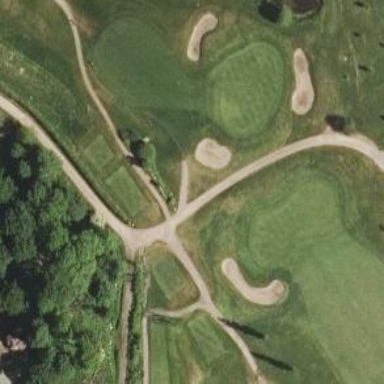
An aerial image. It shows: Service road used as golf cart path.